Aerial crown-view tile of a tropical tree (Barro Colorado Island, Panama), acquired 20241112:
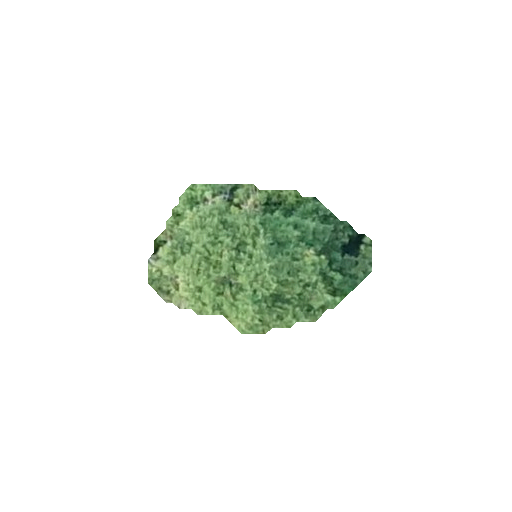
Species: Calophyllum longifolium
GBIF accepted scientific name: Calophyllum longifolium
Crown area: 37.835 m²